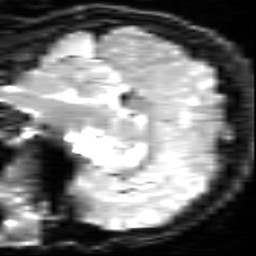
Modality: inplaneT2
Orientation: sagittal
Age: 19
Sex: female